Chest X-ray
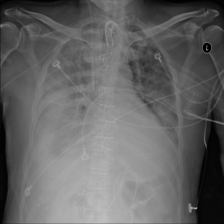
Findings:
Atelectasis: negative
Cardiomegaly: negative
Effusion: negative
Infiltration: negative
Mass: negative
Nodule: negative
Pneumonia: negative
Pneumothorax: negative
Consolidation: negative
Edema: negative
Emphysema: negative
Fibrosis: negative
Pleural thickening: negative
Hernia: negative